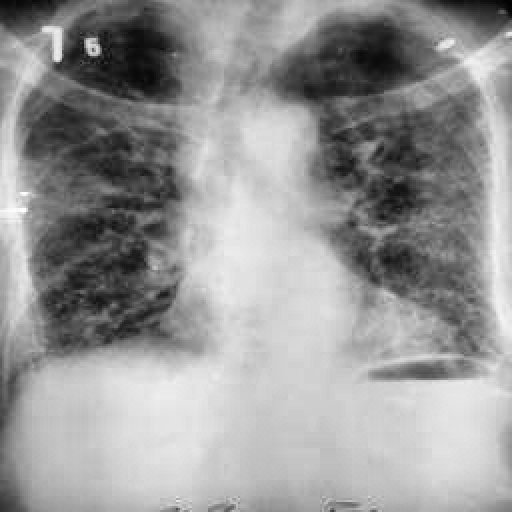
Finding: TUBERCULOSIS